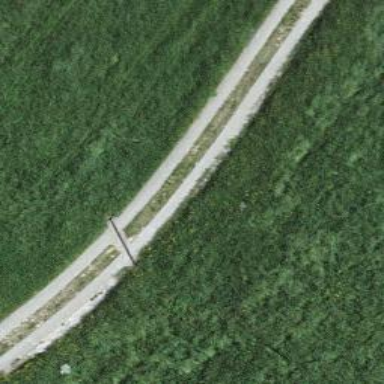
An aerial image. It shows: Track with fine gravel surface of grade2 quality.